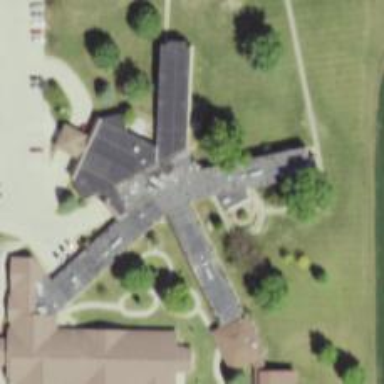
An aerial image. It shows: Nursing home.